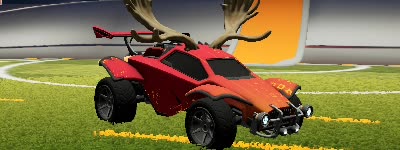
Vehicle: octane